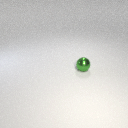
small green metal sphere